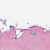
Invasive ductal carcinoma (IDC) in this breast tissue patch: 0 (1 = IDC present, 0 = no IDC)